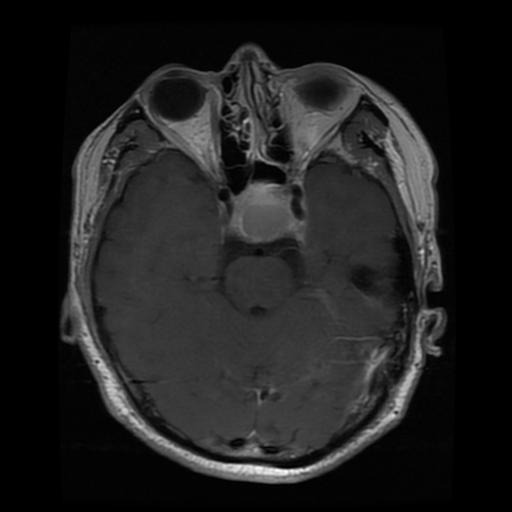
Label: pituitary